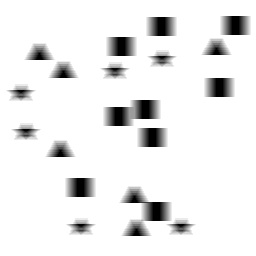
Squares: 9
Triangles: 6
Stars: 6
Total shapes: 21